Interaction volume radius: 10 \u00c5
Interaction volume height: 10 \u00c5
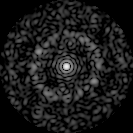
Disorder parameter: 0.8585